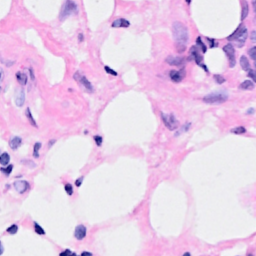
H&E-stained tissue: Breast